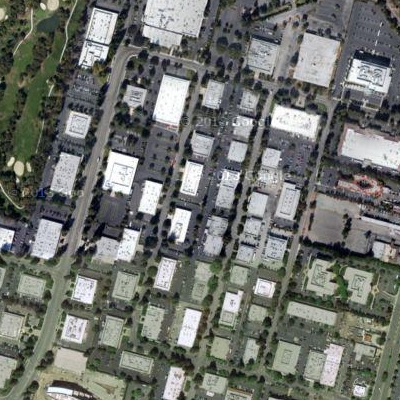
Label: cIndustry